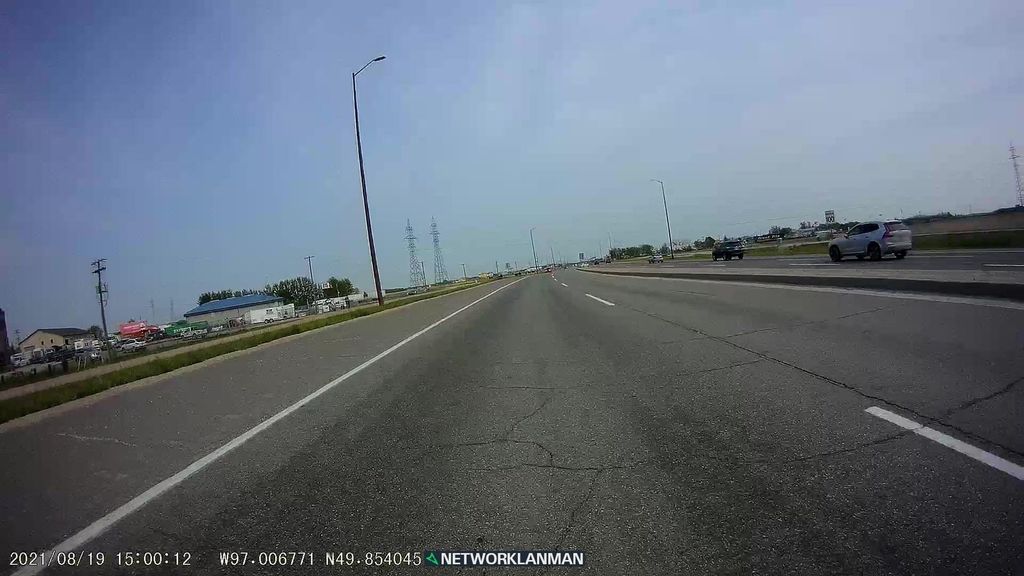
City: winnipeg